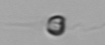
Label: Apedinella